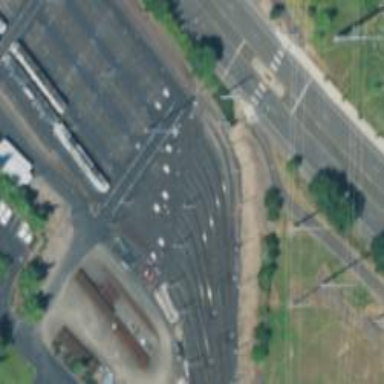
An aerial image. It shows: Light rail yard with electrified contact lines.